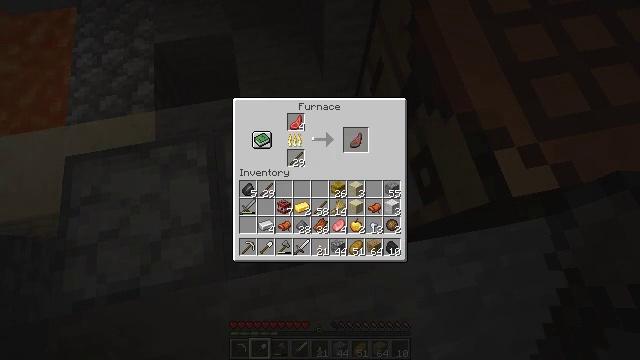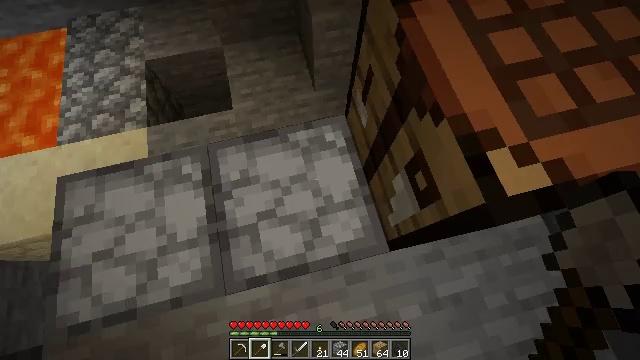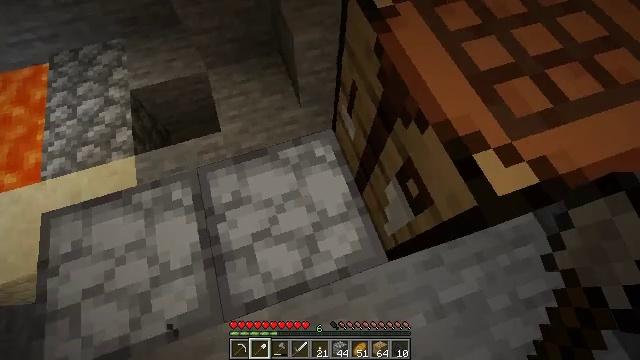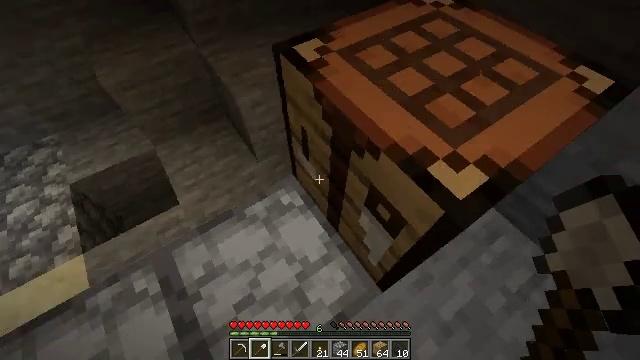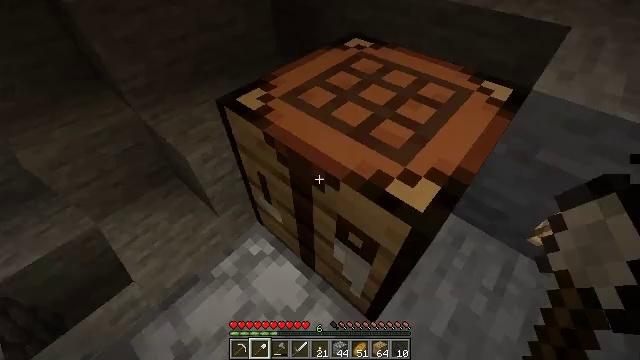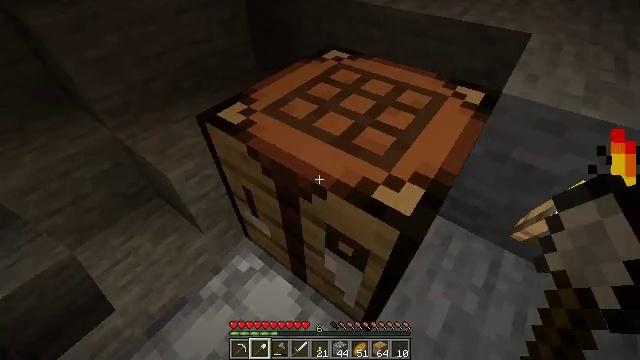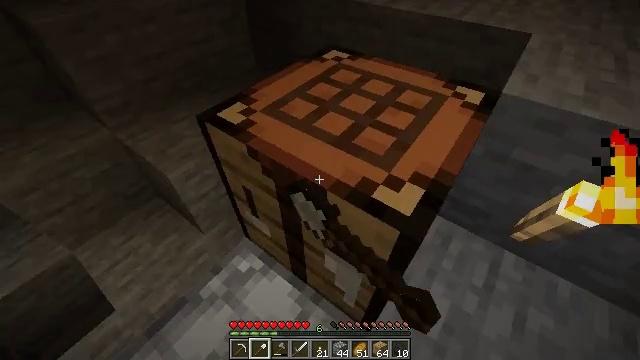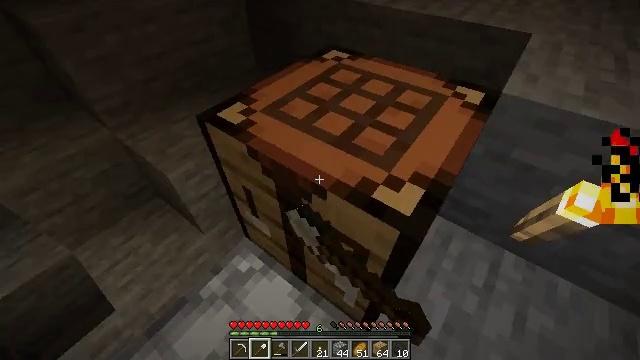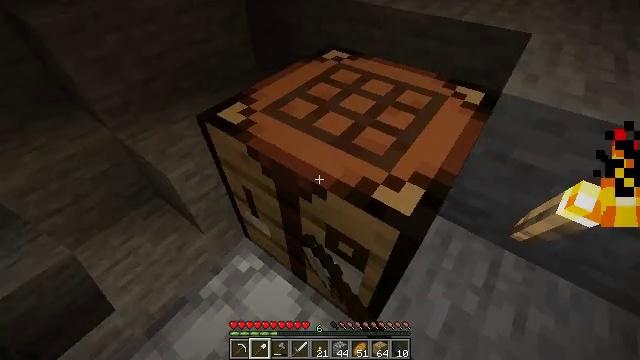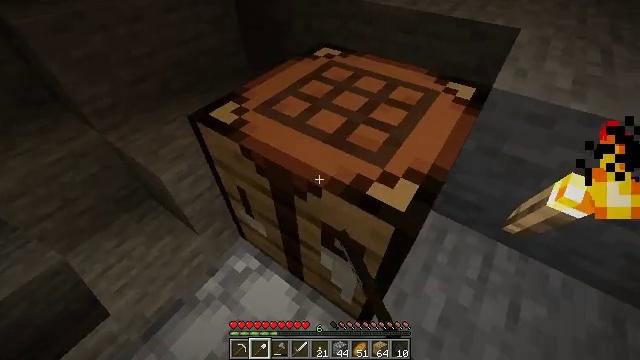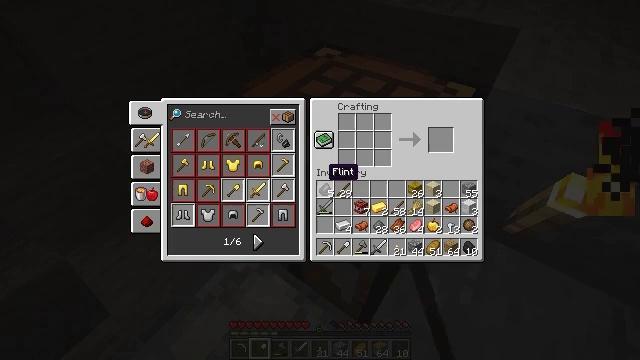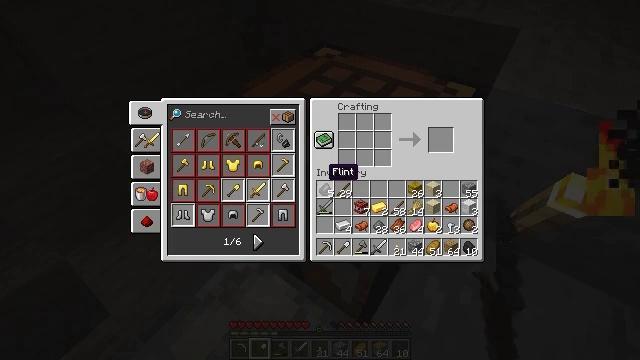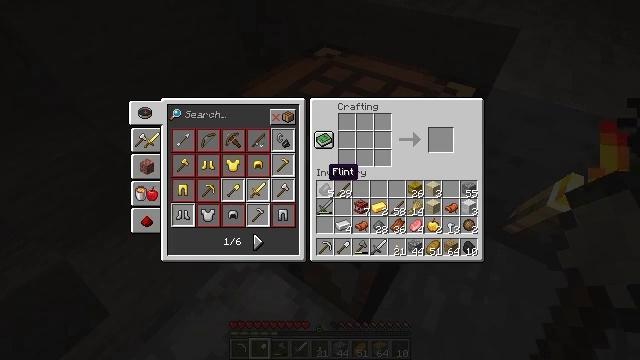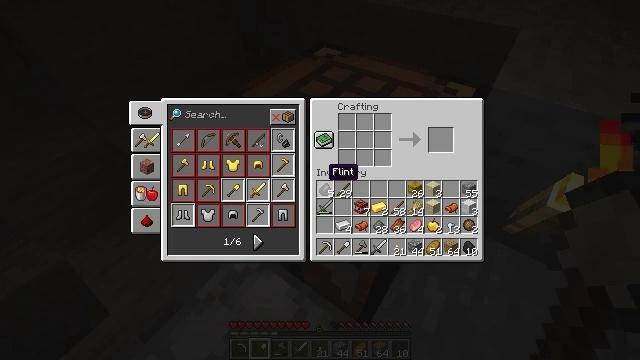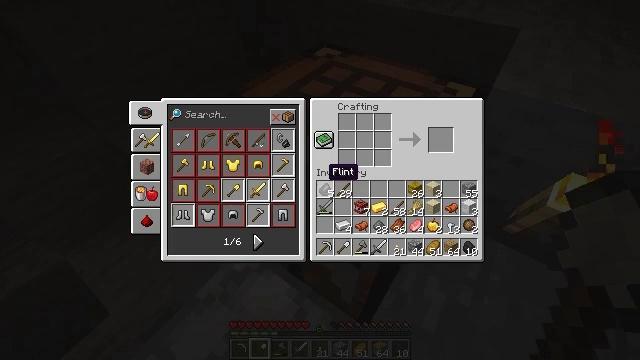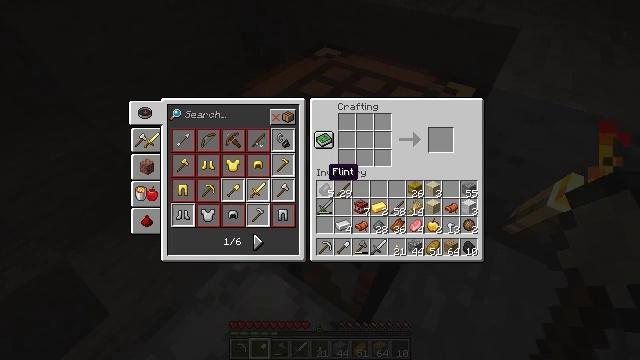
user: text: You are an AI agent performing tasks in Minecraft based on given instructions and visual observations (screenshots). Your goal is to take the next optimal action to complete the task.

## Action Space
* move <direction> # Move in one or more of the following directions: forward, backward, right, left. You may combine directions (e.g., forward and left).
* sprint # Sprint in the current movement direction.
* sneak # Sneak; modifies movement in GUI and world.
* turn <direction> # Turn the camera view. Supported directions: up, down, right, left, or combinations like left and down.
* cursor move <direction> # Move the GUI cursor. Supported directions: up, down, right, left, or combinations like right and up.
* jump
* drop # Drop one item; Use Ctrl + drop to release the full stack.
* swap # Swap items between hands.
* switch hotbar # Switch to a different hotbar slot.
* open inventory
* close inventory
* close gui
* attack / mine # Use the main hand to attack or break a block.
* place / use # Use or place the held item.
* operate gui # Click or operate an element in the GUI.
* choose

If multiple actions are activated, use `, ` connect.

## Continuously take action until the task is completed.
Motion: motion action
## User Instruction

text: Combine flint and an iron ingot to craft flint and steel.
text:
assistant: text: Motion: cursor move right and up
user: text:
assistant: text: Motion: turn right and up, close gui
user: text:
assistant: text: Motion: turn right and up
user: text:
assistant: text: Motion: turn right and up
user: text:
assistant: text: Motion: turn right and up, use / place
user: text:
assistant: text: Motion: use / place
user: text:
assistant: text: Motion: use / place
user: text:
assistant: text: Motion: no_op
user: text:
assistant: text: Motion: turn right
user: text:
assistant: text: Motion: open gui
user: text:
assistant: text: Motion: no_op
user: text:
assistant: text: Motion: no_op
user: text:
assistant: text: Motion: no_op
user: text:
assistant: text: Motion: no_op
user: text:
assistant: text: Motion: no_op
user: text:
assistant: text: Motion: no_op
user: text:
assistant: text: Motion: no_op
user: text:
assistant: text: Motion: cursor move right
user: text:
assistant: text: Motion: no_op
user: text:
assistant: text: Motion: cursor move right and up
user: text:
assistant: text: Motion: cursor move right
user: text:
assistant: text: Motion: no_op
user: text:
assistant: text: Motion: no_op
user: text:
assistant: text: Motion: no_op
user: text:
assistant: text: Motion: no_op
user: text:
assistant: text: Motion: no_op
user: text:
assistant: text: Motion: cursor move down
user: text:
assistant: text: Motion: cursor move left and down
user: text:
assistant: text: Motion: cursor move left and down
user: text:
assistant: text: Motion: cursor move left and down